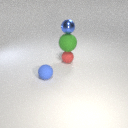
small blue metal sphere above large green rubber sphere